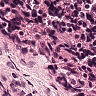
Metastatic tissue present: no